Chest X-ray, PA view. Patient: 60 years old, sex F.
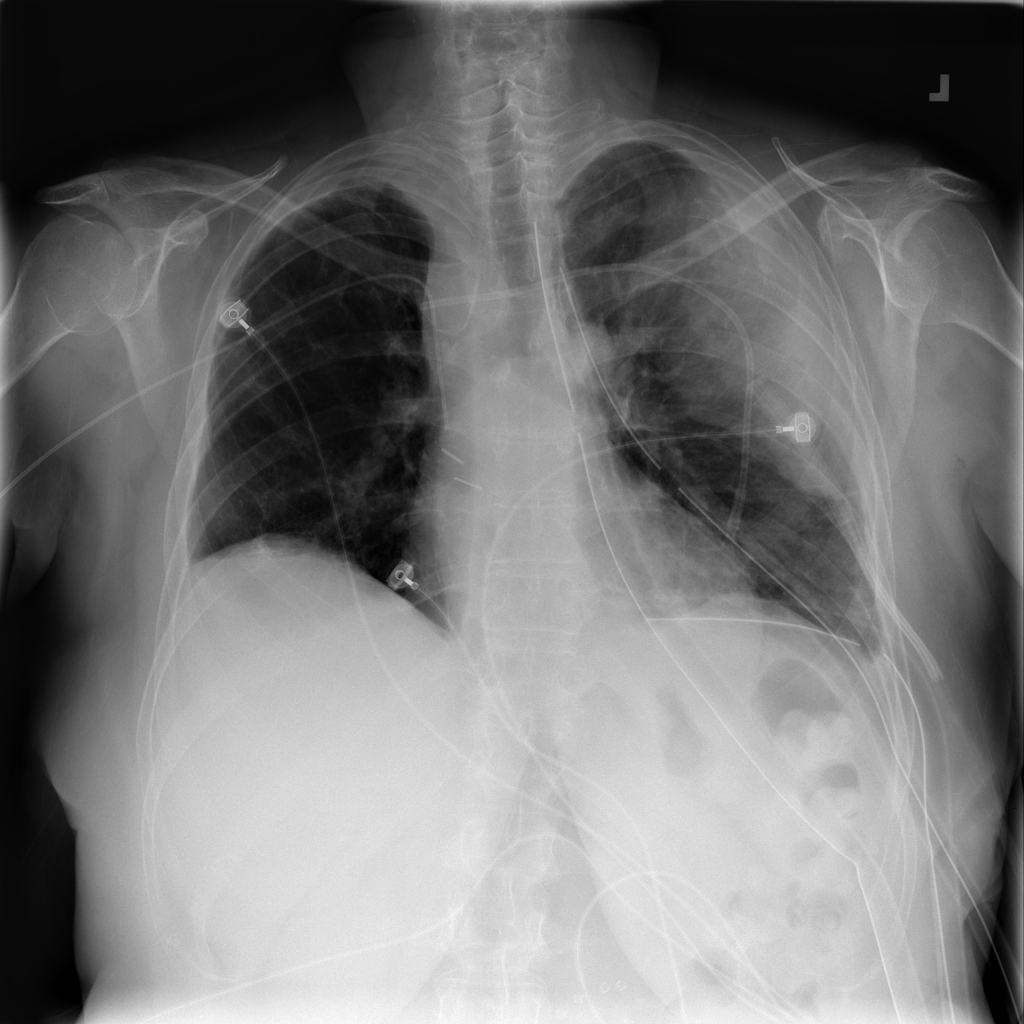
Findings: Effusion